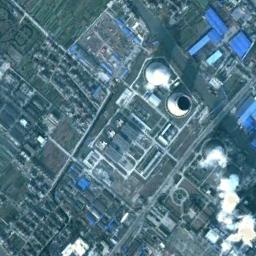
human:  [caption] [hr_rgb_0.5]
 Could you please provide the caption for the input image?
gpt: The thermal power station is on the grass next to some buildings with white mist above .

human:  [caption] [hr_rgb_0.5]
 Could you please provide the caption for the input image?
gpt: There are many buildings next to the thermal power station .

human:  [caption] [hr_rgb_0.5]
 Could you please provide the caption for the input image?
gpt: There is a smoking thermal power station by the road .

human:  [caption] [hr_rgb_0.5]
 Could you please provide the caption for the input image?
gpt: In the thermal power station, there are neatly planned plants, Roads, Equipment, pipelines and good greening, and cooling towers .

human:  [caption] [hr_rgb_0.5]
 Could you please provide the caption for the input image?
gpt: There are many buildings and some chimneys on the thermal power station .